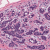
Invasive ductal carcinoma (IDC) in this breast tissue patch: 0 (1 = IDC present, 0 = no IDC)